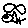
Label: fish